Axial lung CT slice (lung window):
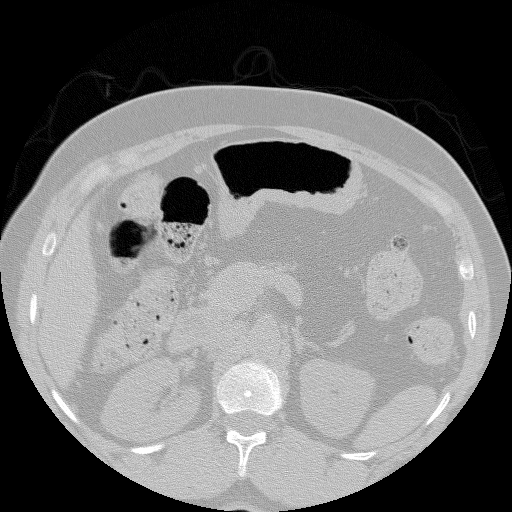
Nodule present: no